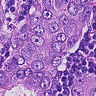
Metastatic tissue present: yes